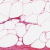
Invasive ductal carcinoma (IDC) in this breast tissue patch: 0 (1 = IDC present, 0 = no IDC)